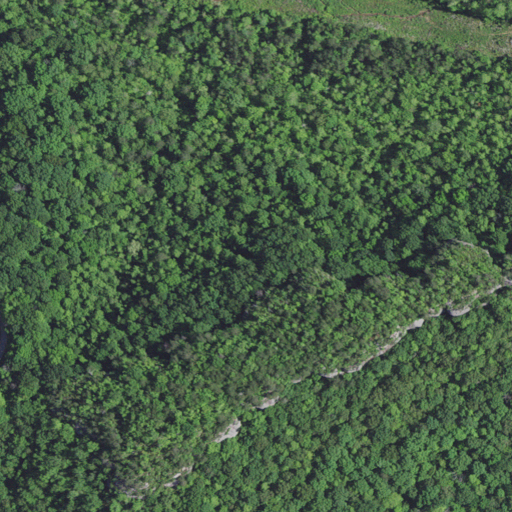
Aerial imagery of cliff(s) in Kentucky named Golden Eagle Cliff containing deciduous forest, mixed forest, low intensity development, and open development